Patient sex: M
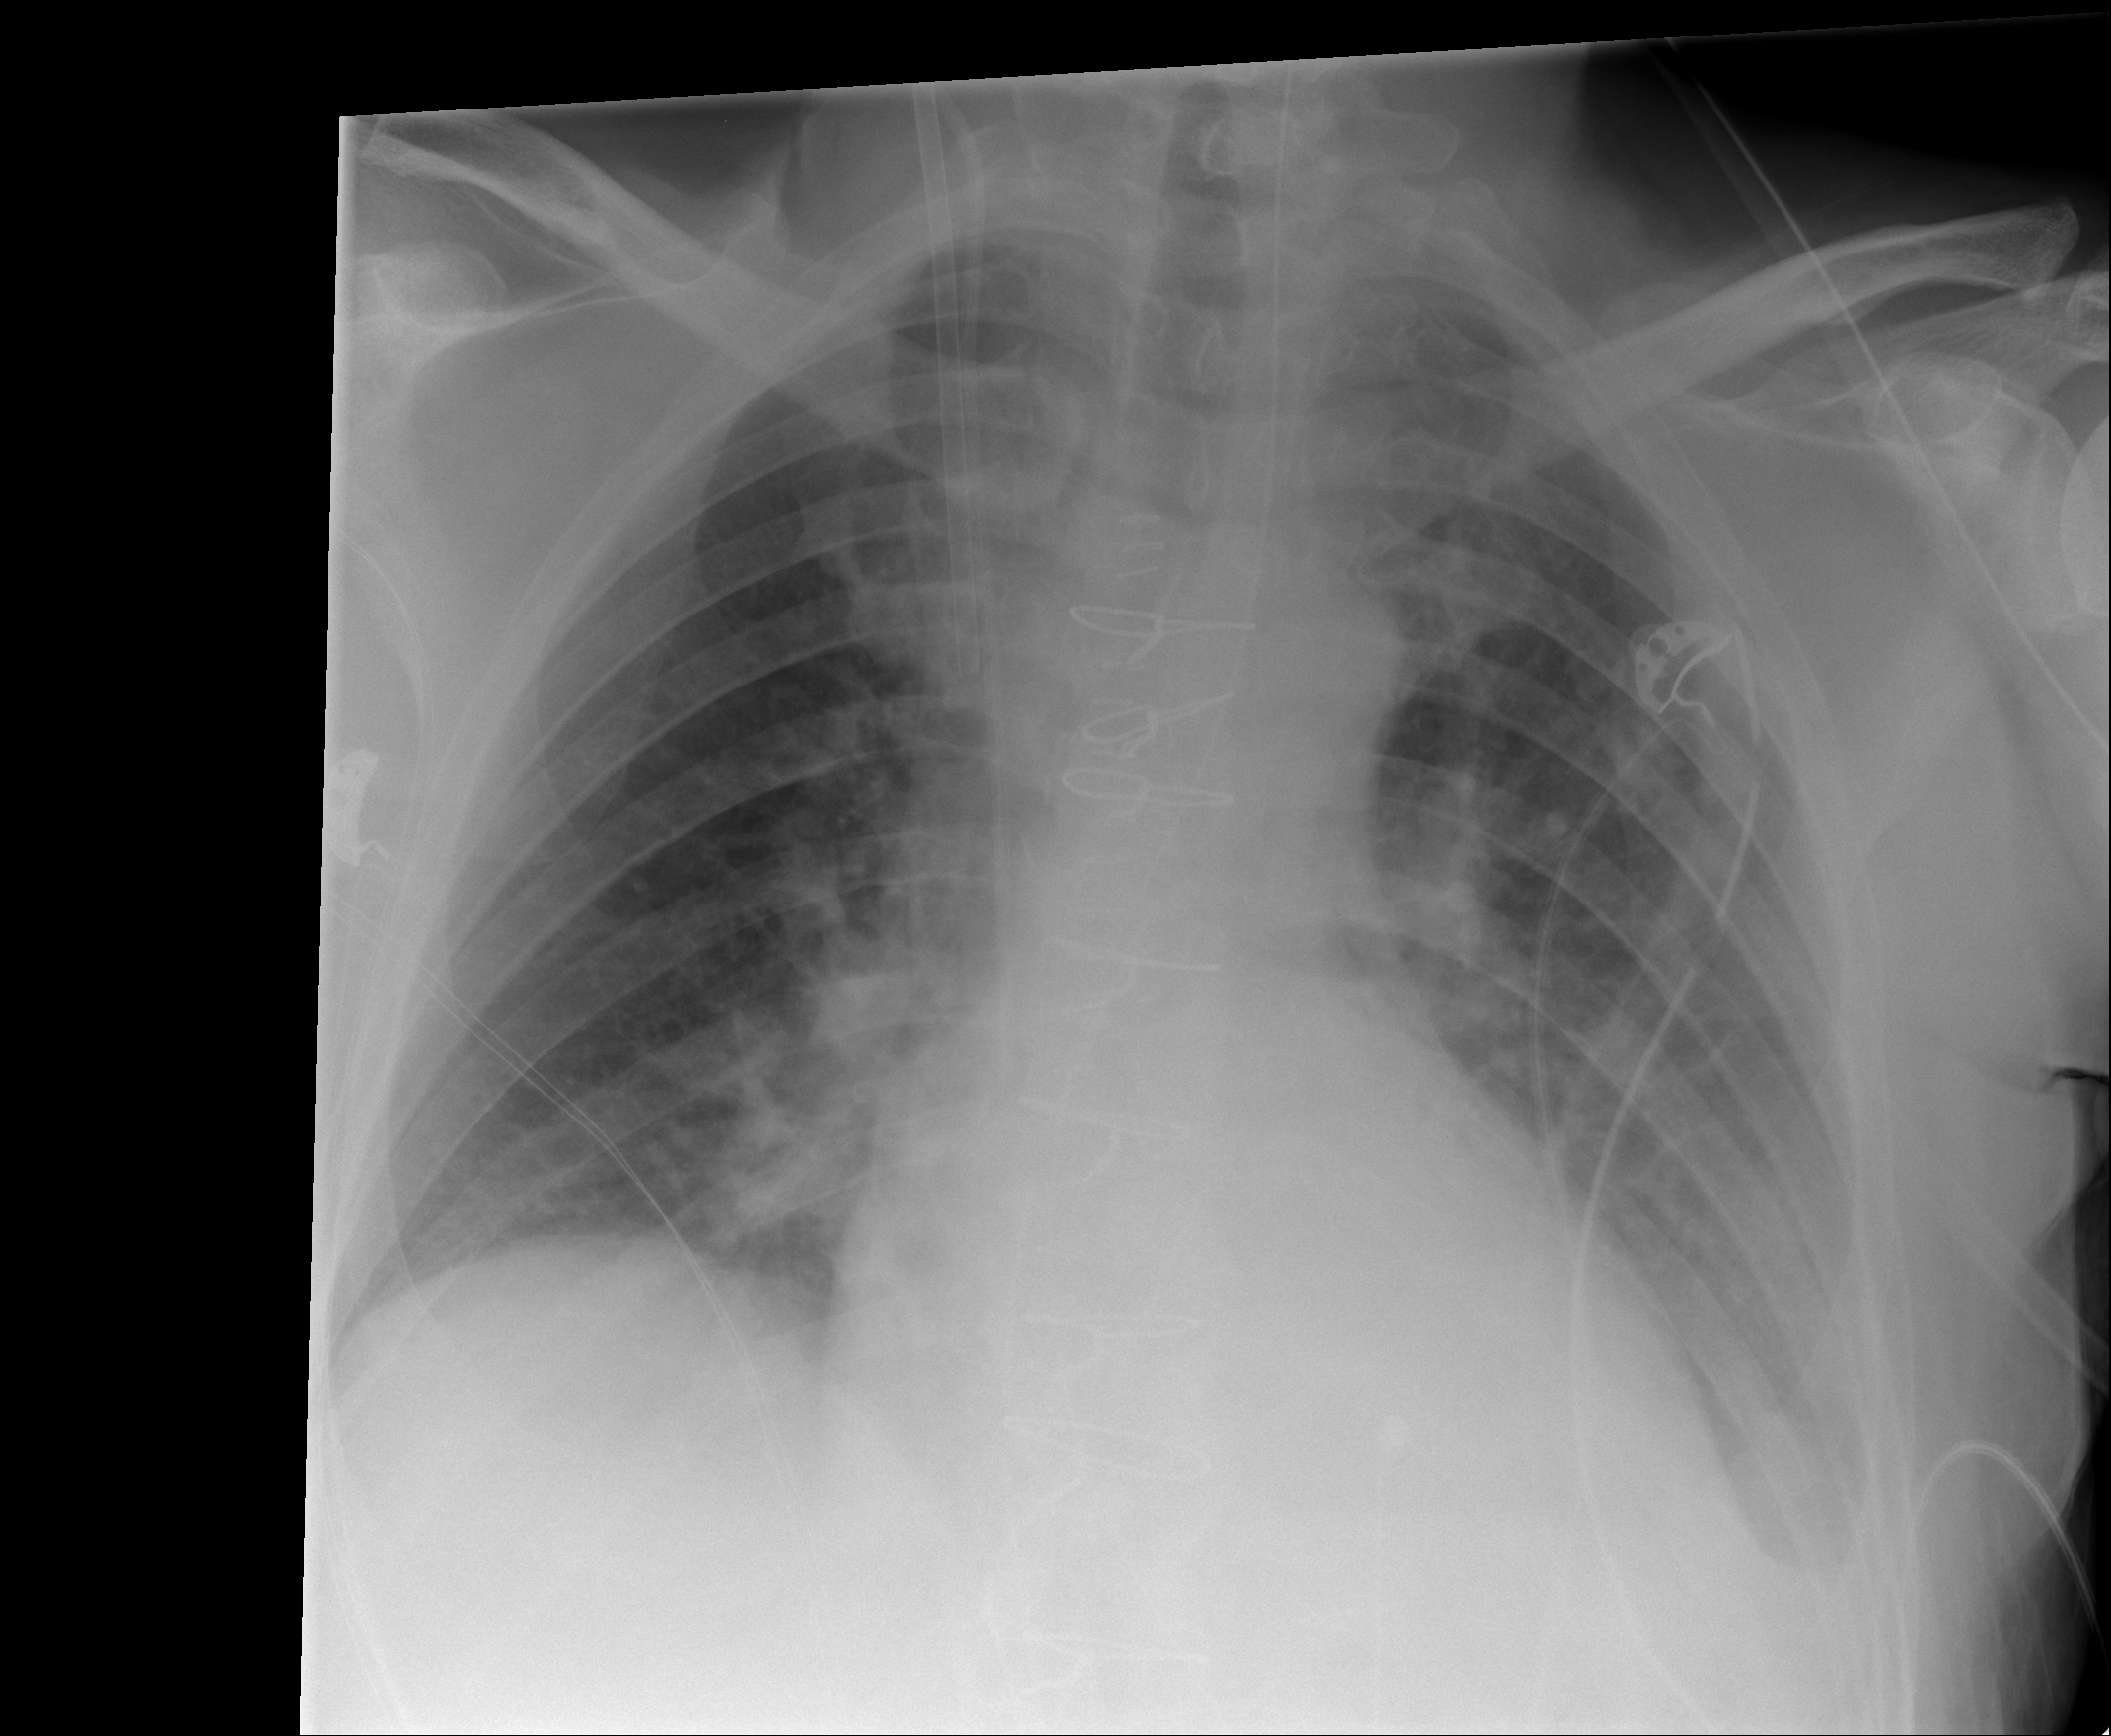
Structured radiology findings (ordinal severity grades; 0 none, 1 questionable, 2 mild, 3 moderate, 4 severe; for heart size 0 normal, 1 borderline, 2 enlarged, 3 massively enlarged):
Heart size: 0
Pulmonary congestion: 2
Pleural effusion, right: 1
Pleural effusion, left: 2
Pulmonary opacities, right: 0
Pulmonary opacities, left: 0
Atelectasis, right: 2
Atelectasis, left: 2